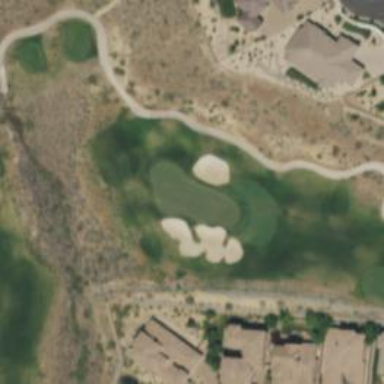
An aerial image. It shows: Golf hole.